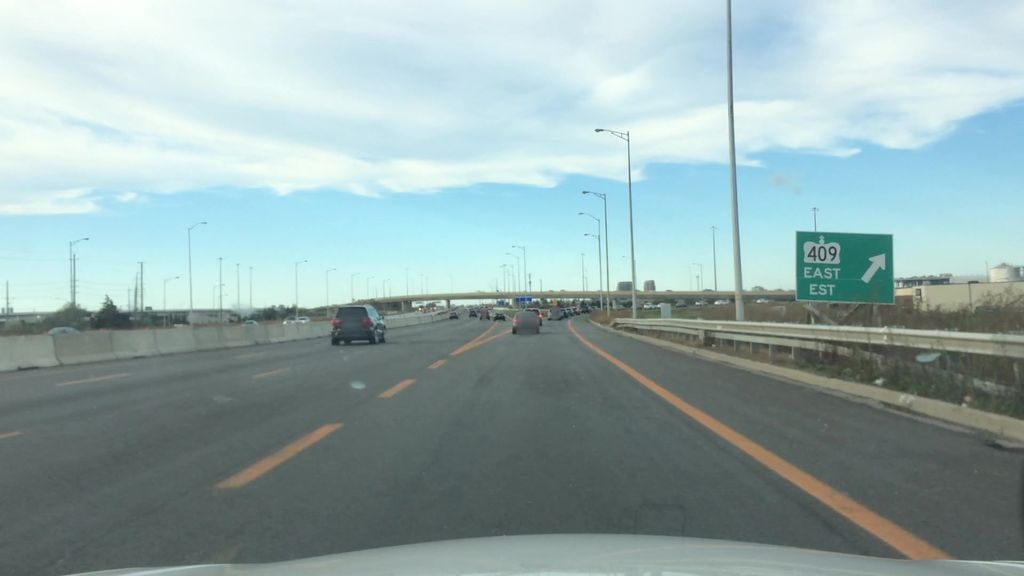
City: toronto